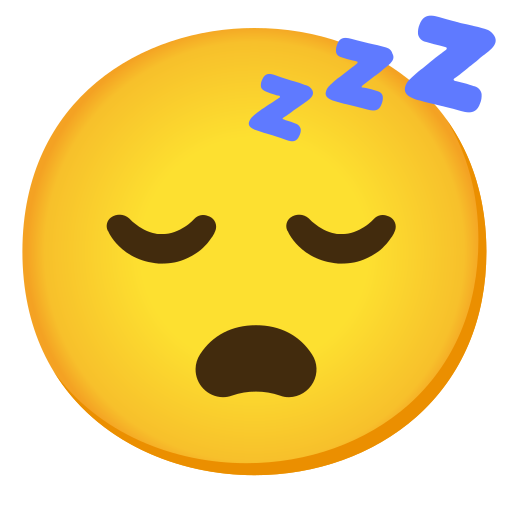
Emoji: 😴